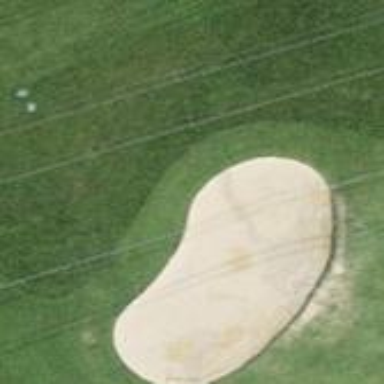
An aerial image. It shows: Sand bunker on golf course.